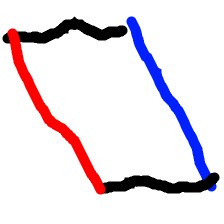
Shape: parallelogram